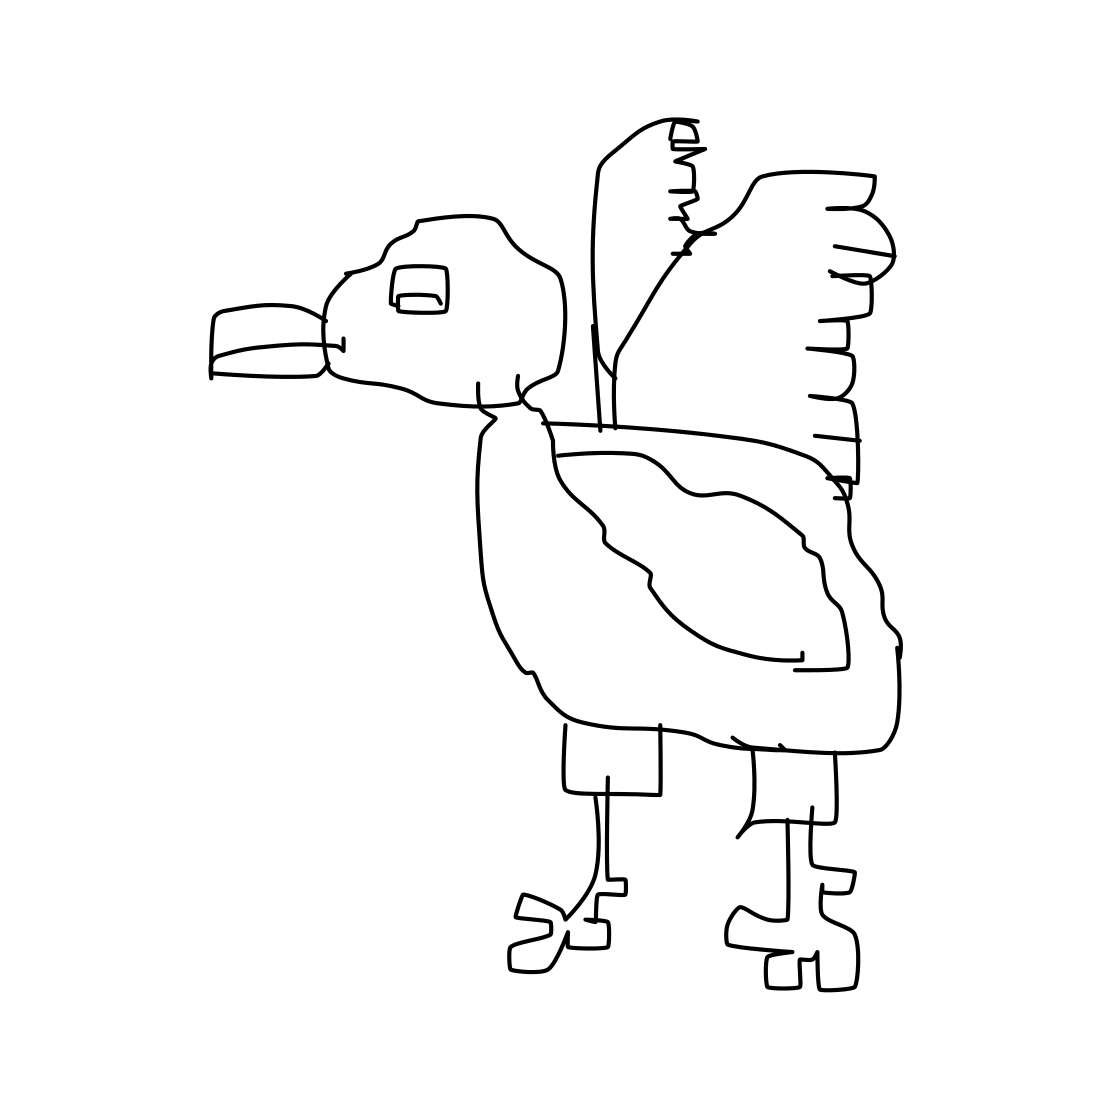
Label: seagull